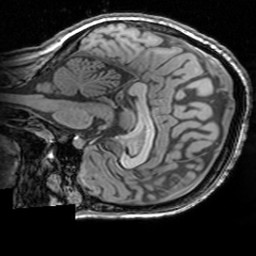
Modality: T1w
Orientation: sagittal
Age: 31
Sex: female
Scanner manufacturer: siemens
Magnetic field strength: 3 T
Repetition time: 1.63 s
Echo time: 0.00311 s